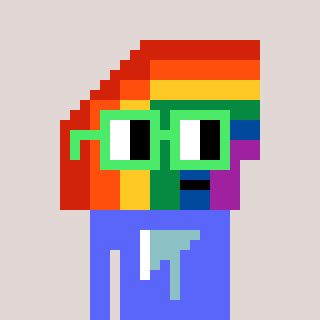
a pixel art character with square light green glasses, a rainbow-shaped head and a purple-colored body on a warm background